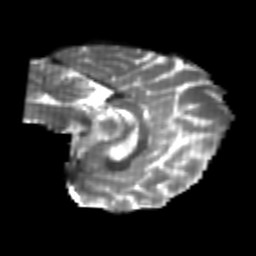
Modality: T2w
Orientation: sagittal
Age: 21
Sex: female
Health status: healthy
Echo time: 0.074 s